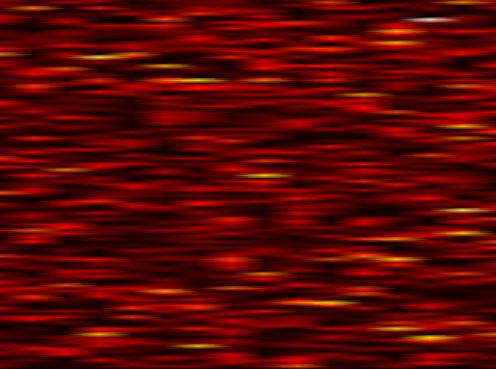
Label: OFDM